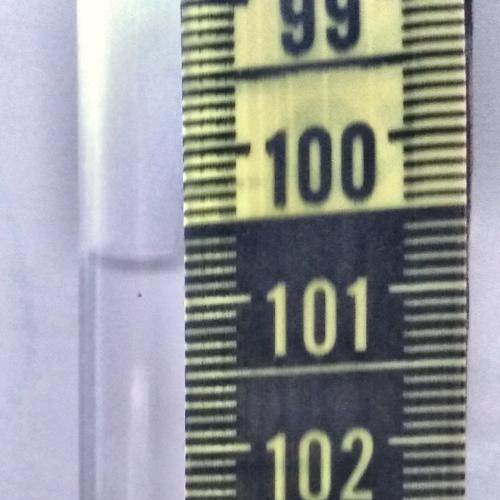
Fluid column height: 100.7 cm